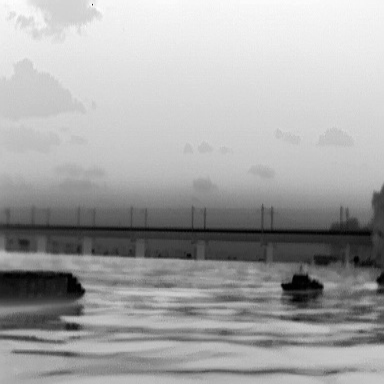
There are two objects shown in the infrared image, including a fishing_boat, and a warship.